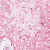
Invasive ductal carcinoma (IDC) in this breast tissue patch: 0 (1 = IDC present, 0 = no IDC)